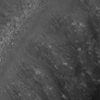
Label: not_dusty